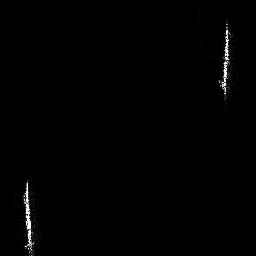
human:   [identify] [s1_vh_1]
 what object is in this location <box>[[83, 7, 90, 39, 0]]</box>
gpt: <ref>1 medium ship at the top right</ref>